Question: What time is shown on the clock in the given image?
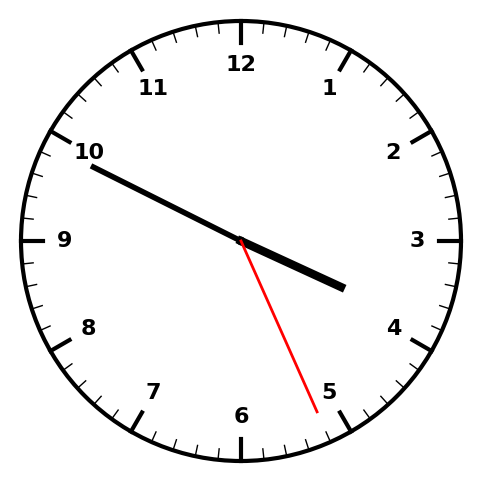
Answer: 03:49:26